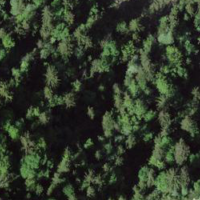
EUNIS habitat code: 43
Species observed at this site:
Gymnadenia conopsea
Phyteuma orbiculare